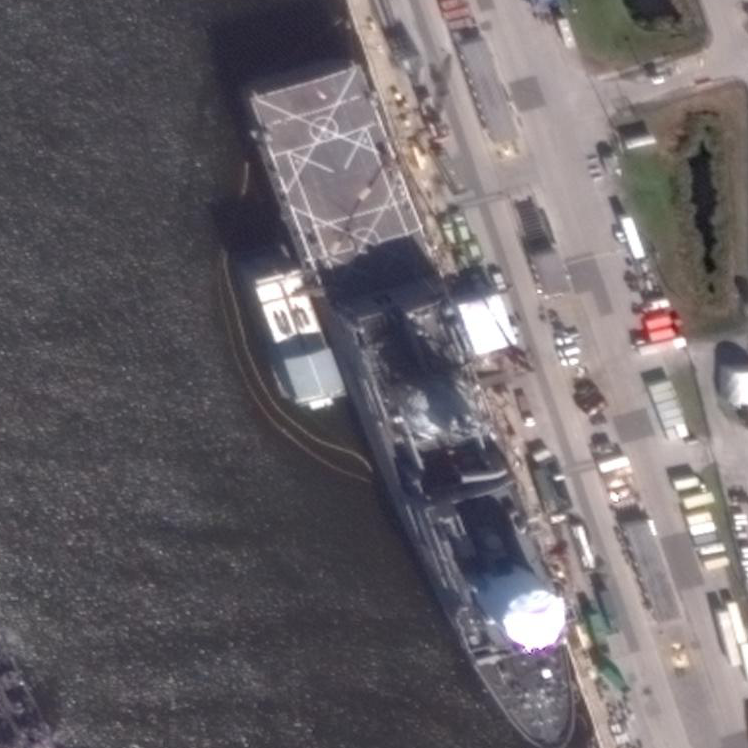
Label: San_Antonio-class_transport_dock